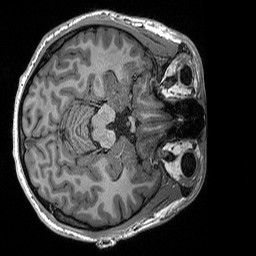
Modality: T1w
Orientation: axial
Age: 18
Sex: male
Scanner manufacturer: siemens
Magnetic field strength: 3 T
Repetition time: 2.3 s
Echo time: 0.00298 s